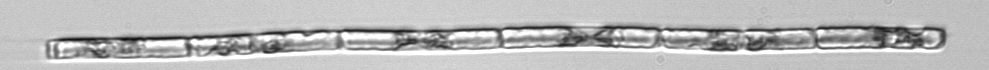
Label: Guinardia_delicatula